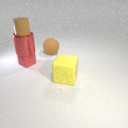
large red metal cylinder above small red rubber cube